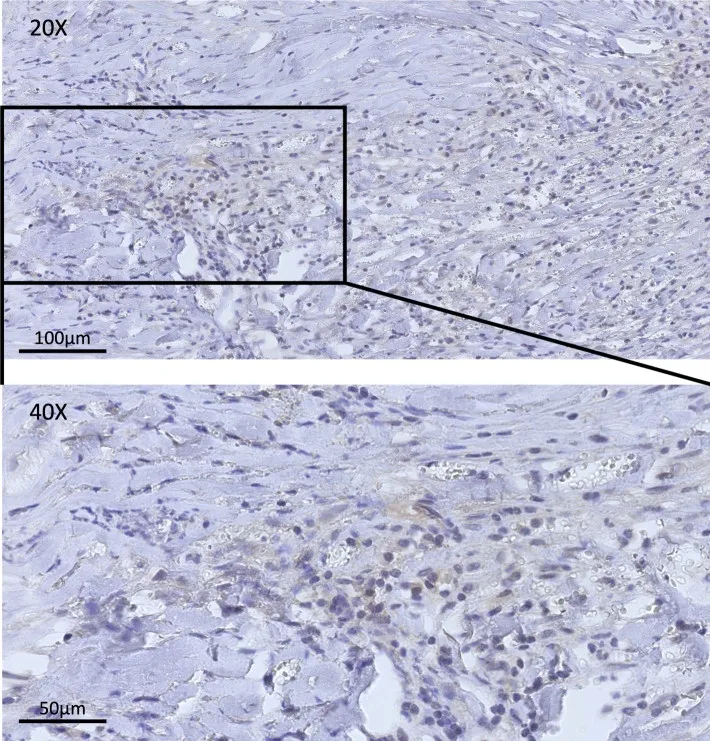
This figure shows the immunohistochemical staining of PD-L1 in samples achieved in surgery. In the pre-treatment tissue sample, positive staining for PD-L1 could be observed.
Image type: pathology (immunostaining)